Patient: sex F, age 55
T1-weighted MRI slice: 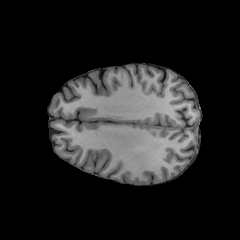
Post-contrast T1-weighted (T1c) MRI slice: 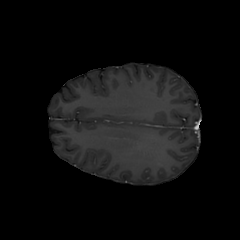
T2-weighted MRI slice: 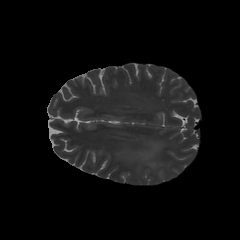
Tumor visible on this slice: yes
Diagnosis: Glioblastoma, IDH-wildtype
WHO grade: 4